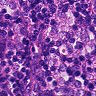
Metastatic tissue present: yes